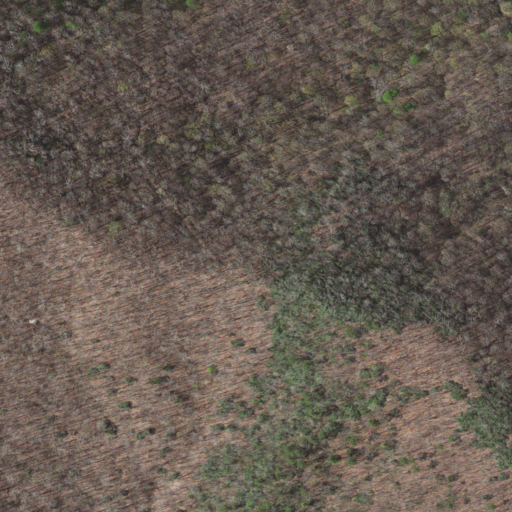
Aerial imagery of gap in Virginia named Redding Gap containing deciduous forest and mixed forest